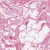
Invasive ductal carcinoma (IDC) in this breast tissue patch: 0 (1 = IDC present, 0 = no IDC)